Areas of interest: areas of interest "Swimming Pool"
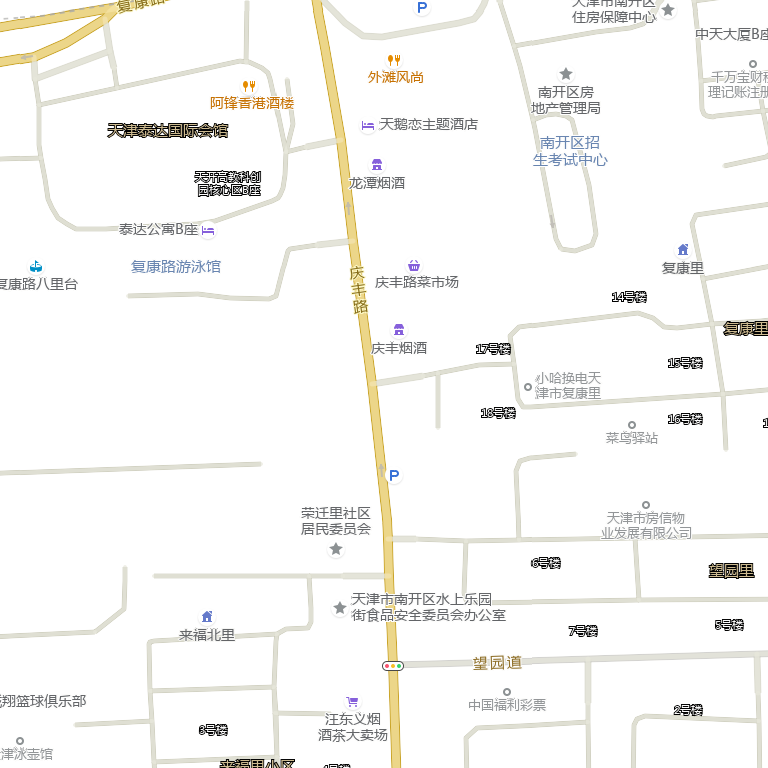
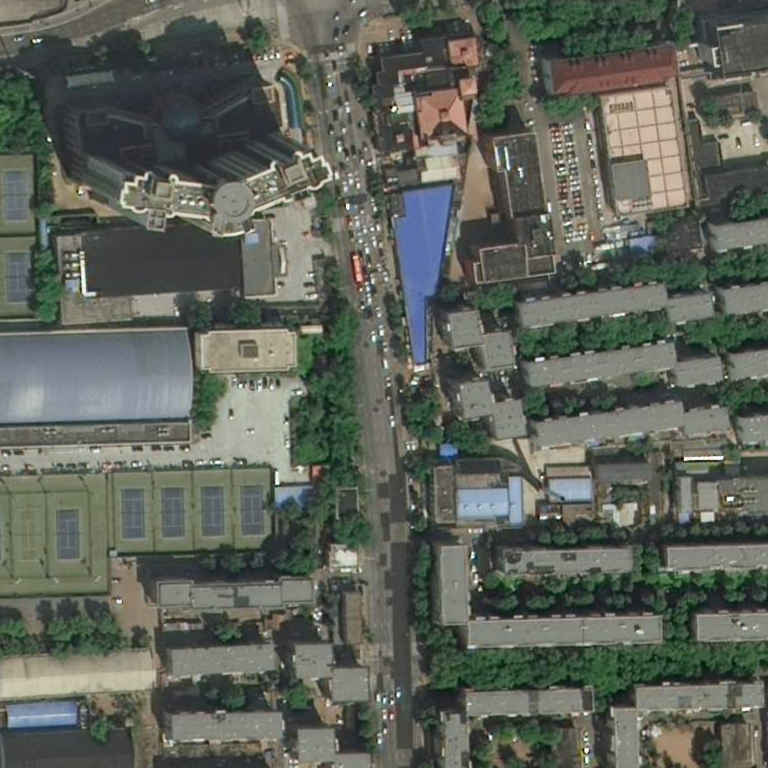